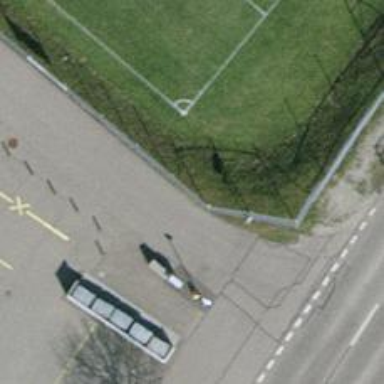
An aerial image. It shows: Fence.